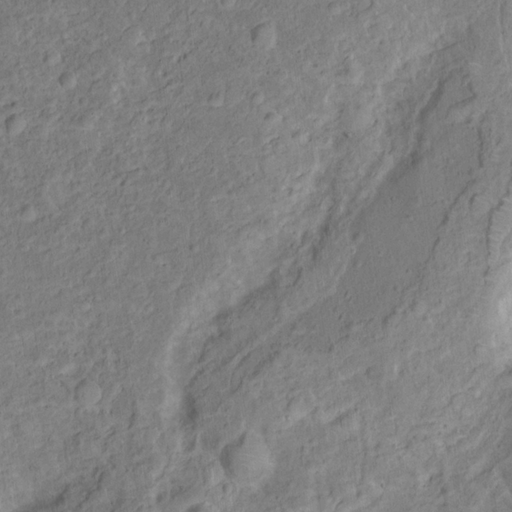
Objects detected: cone